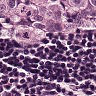
Metastatic tissue present: yes